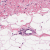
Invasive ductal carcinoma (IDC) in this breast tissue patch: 0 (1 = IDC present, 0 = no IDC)